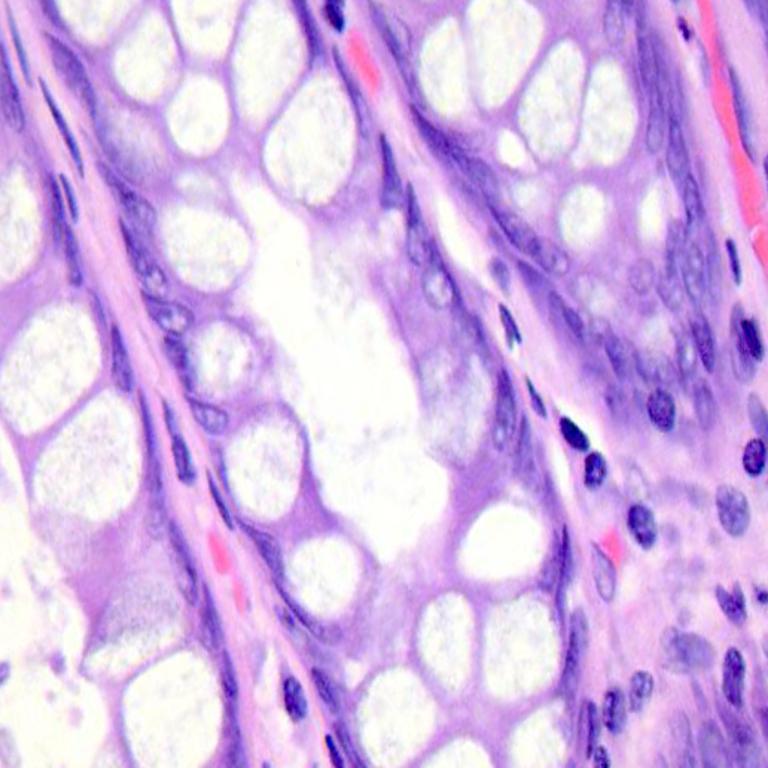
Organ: colon
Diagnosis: benign